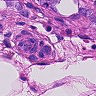
Metastatic tissue present: yes